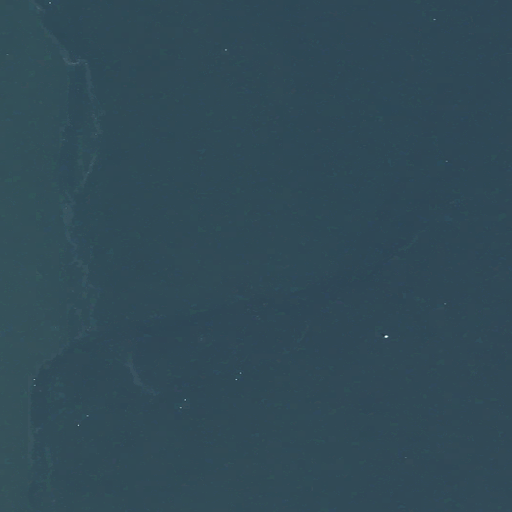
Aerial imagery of bar in Maine named Islesboro Ledge containing only open water